Question: When attempting to add a user to iTunes Connect, I get the following error:

> This email address is not available for use as an Apple ID. You may already have an Apple ID associated with this address. Please try again or sign in using your existing Apple ID.
This is a different error from the one I usually get, which occurs when trying to add a user with an email address already associated with a different iTunes Connect account.
Why is this error occurring?
How do I fix the issue and invite this user to my iTunes Connect account?
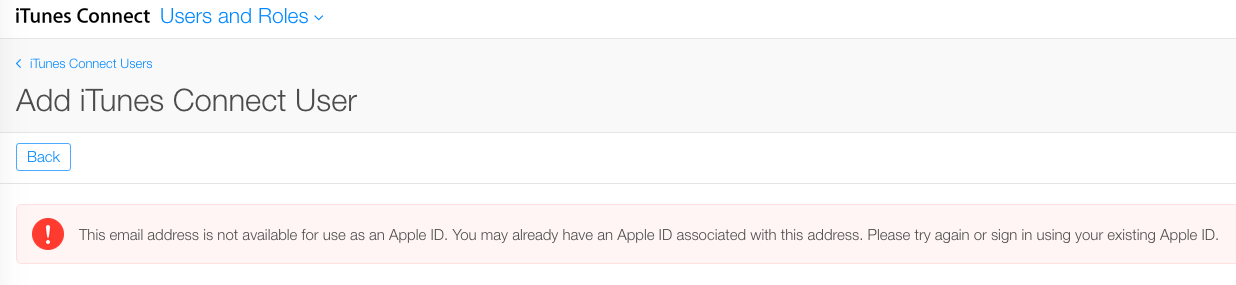
Answer: > The issue that I found was that the email address was being used as an alternate email on an already existing account.
> Remove the alternate email or change it, then you will be able to use the email for an Apple ID.